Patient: sex M, age 62
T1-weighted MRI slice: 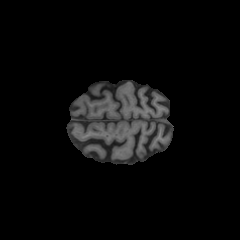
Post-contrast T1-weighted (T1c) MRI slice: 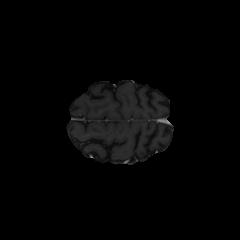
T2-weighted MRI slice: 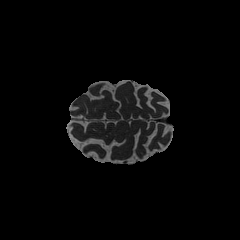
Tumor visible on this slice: no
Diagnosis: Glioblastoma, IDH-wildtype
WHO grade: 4